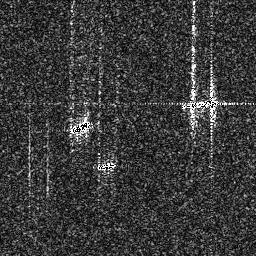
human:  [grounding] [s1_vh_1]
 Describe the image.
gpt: In the satellite image, there is  <ref>2 small ship </ref> <box>[[26, 46, 35, 52, 0], [37, 62, 44, 66, 0]]</box> located at center,  <ref>1 medium ship </ref> <box>[[69, 36, 85, 42, 0]]</box> located at right.